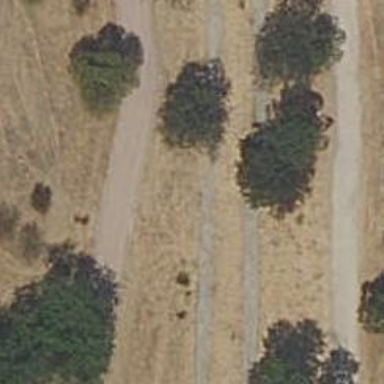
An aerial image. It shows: Paved footway.